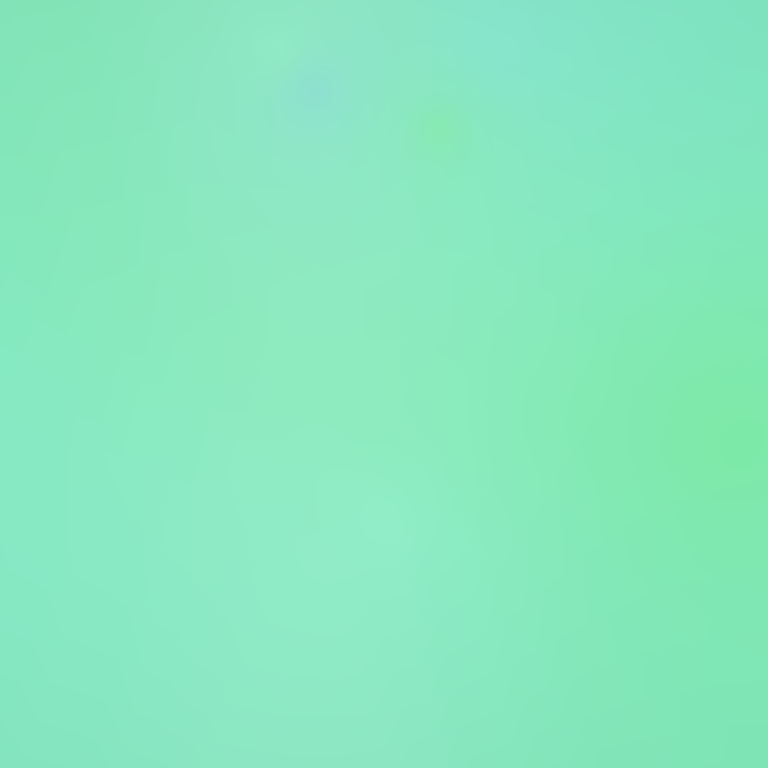
Abstract light effect, smooth gradient from soft teal to light green, calm atmosphere, diffuse light, no room, no furniture, no objects.